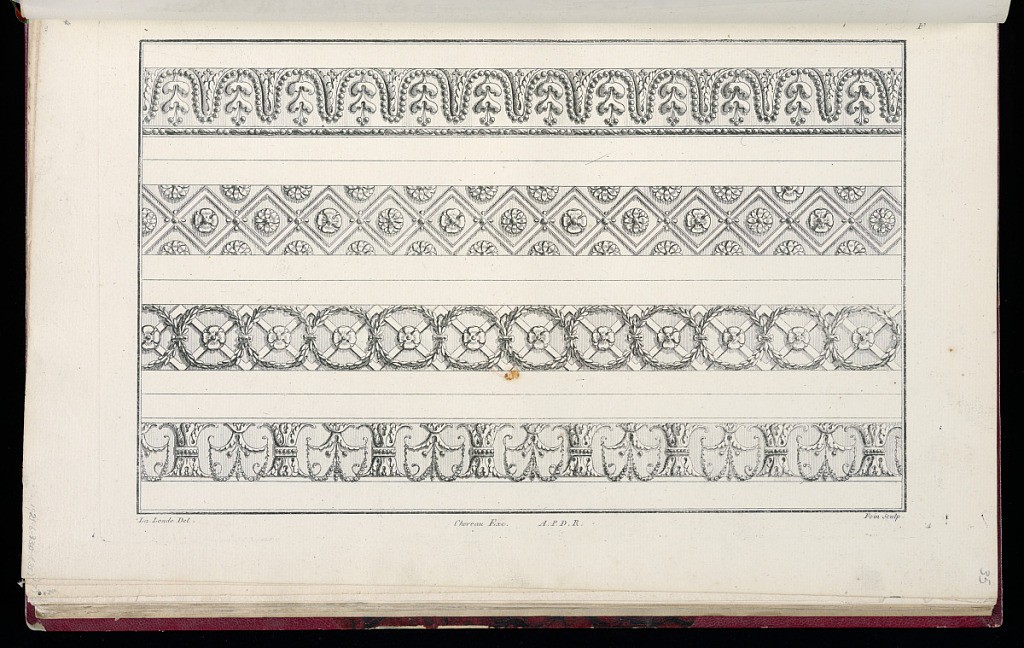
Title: Four Border Designs
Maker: Richard de Lalonde, French, active 1780–96
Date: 1785-1788
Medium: Etching on off-white laid paper
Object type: Print
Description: Four designs for borders, stacked vertically on the plate. From top to bottom, the borders are in the forms of: an undulating bead course with stylized leaves interspersed, and a band of bead and bar course; a lozenge pattern with rosettes in between; lozenge pattern with rosettes at the intersections, and a guilloche of wreathes bound with ribbon; and a grotesque pattern with acanthus leaves, beads, and draped flowers. The plate is signed and numbered.